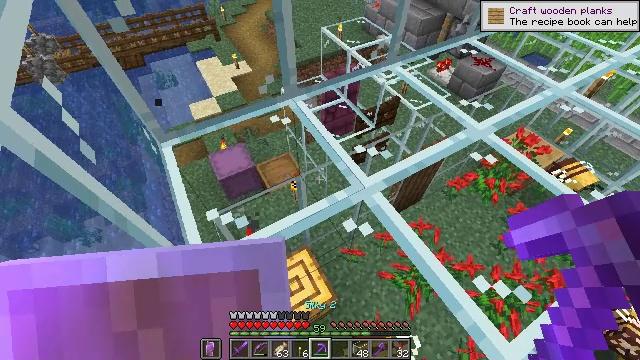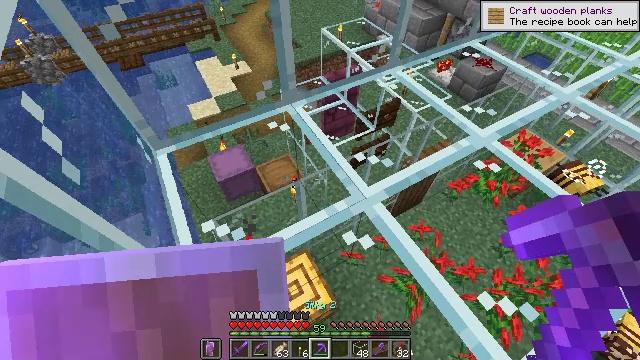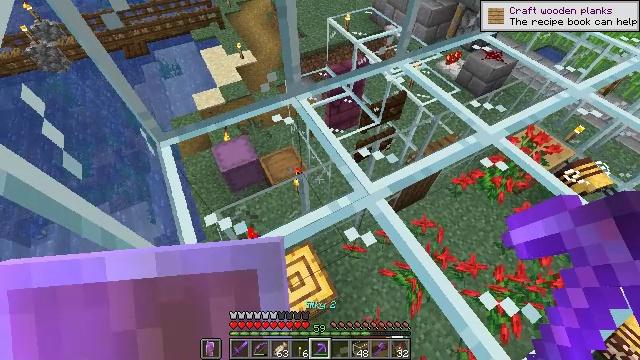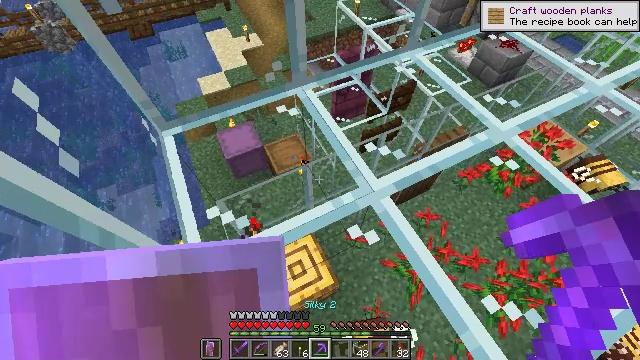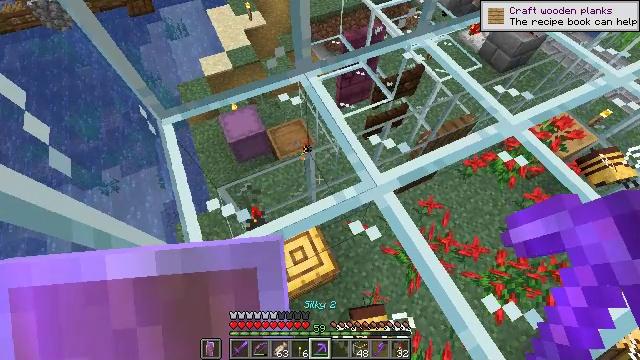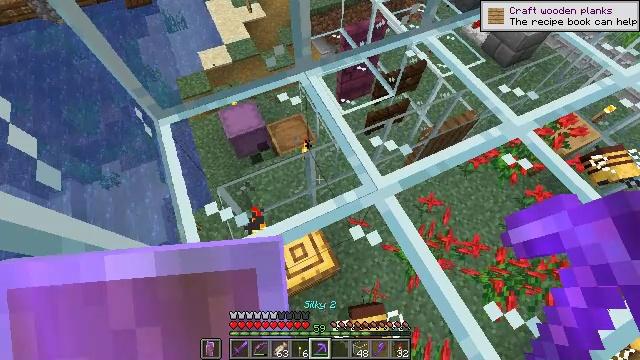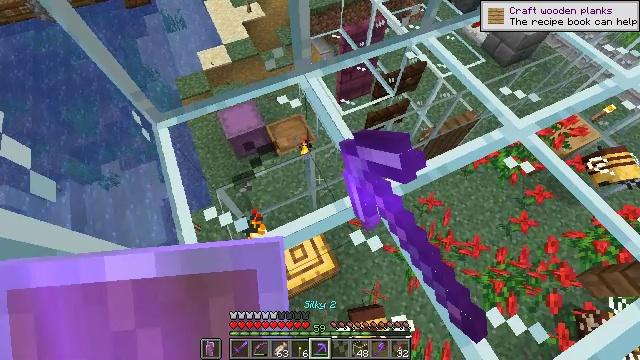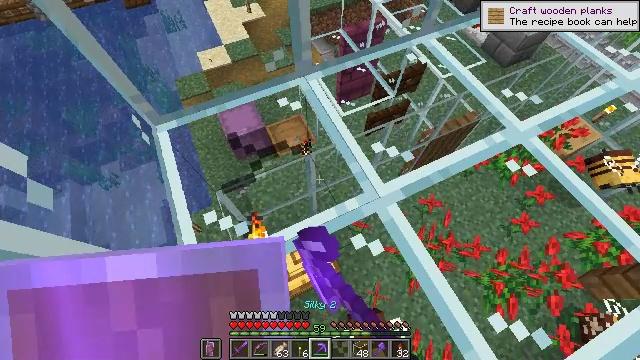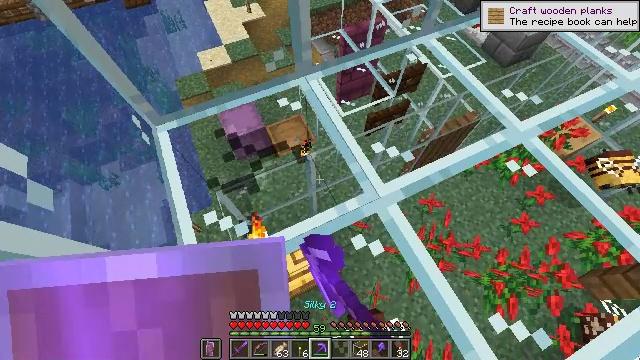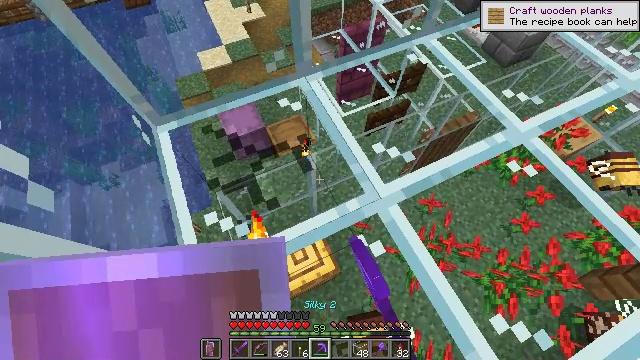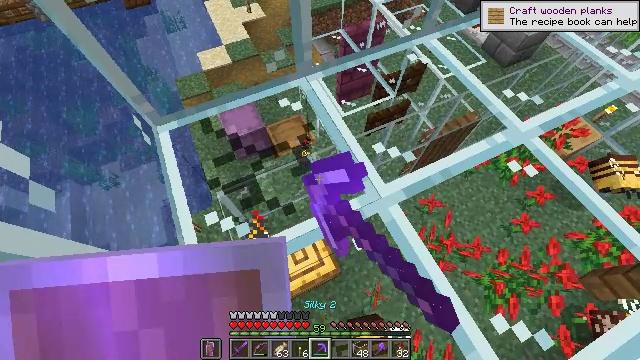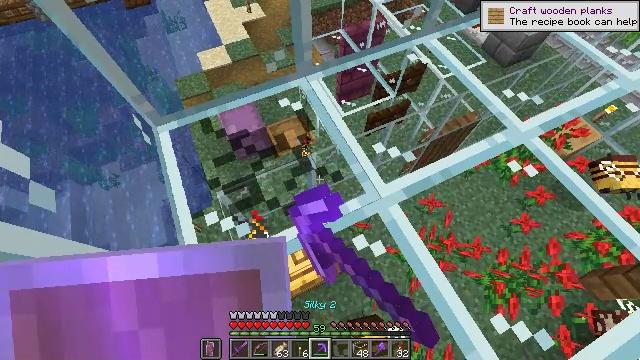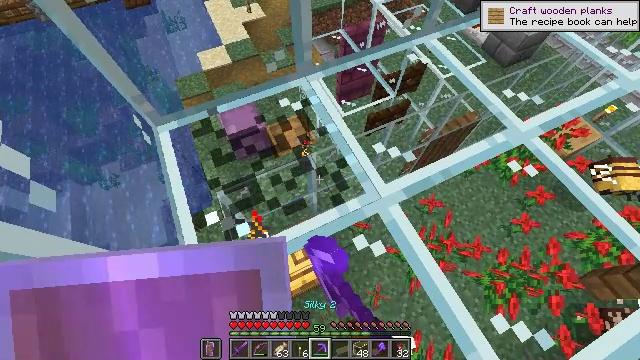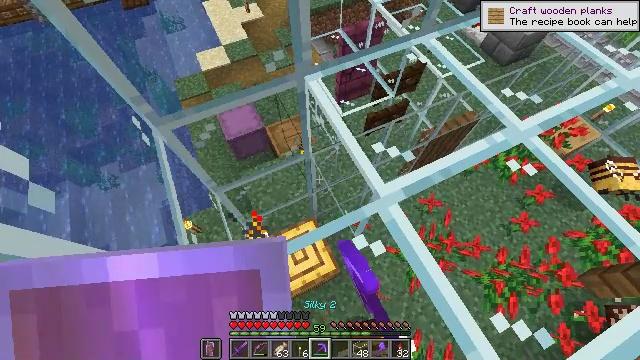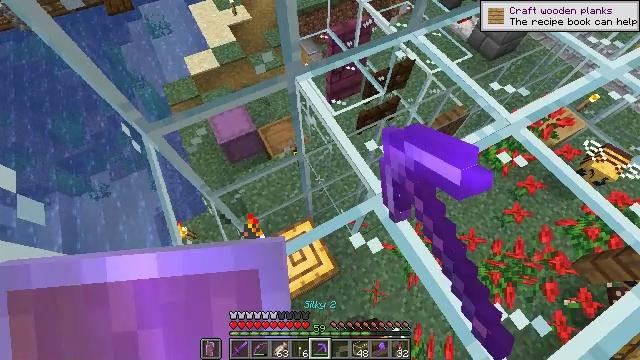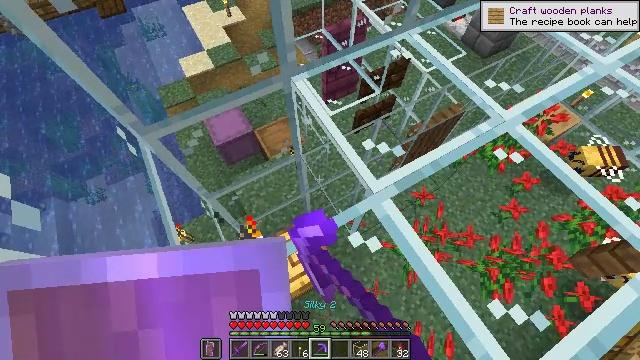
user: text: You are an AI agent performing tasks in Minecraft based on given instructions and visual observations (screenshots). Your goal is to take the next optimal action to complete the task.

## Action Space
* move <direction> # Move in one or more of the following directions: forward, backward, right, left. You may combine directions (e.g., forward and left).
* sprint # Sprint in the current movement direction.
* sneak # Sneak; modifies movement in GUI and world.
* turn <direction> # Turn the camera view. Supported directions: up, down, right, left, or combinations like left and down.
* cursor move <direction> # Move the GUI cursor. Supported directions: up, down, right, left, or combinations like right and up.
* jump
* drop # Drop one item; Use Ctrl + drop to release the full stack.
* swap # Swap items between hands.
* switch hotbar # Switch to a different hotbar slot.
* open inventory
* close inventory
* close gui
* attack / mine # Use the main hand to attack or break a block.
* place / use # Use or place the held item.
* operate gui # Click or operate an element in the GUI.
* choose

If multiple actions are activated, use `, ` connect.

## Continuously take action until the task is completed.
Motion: motion action
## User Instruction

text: Shatter the glass to collect it.
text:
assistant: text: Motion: move forward, sneak
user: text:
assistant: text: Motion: move forward, sneak, turn left and down
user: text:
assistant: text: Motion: move forward, sneak, turn left and down
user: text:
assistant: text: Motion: move forward, sneak, turn left and down
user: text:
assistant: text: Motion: sneak, turn down, attack / mine
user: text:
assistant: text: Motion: sneak, attack / mine
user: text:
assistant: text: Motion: sneak, attack / mine
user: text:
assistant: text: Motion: sneak, attack / mine
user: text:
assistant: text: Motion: sneak, attack / mine
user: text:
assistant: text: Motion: sneak, attack / mine
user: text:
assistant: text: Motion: sneak, attack / mine
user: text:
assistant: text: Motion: sneak, attack / mine
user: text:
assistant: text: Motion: sneak, attack / mine
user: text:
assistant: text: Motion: sneak, turn right, attack / mine
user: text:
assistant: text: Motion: sneak, turn right, attack / mine
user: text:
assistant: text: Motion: sneak, attack / mine
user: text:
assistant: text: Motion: sneak, attack / mine
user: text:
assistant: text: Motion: sneak, attack / mine
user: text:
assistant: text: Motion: sneak
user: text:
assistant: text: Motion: sneak
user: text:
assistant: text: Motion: sneak
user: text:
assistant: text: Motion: sneak
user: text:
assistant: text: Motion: move forward, sneak
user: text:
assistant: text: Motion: move forward, sneak
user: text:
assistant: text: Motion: move forward, sneak
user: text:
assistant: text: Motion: move forward, sneak
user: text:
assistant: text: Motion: move forward, sneak
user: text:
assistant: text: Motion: move forward, sneak
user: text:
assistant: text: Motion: move forward, sneak, turn down
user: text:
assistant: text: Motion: move forward, sneak, turn down